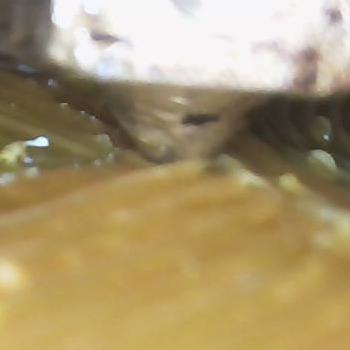
Flow rate: 144%